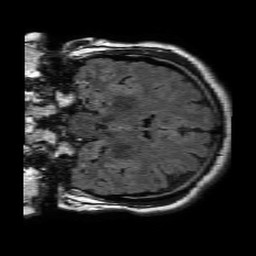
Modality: FLAIR
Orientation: coronal
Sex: male
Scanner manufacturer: philips
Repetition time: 11 s
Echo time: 0.125 s